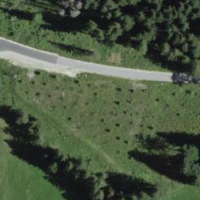
EUNIS habitat code: 43
Species observed at this site:
Dolichovespula norwegica